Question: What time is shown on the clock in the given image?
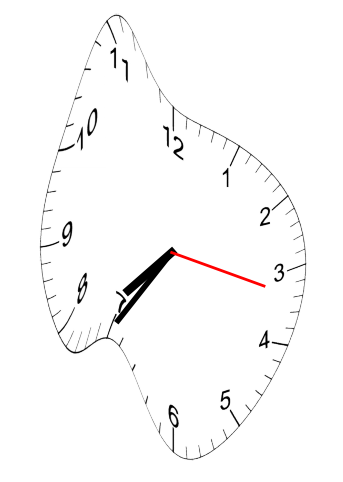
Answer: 07:35:17